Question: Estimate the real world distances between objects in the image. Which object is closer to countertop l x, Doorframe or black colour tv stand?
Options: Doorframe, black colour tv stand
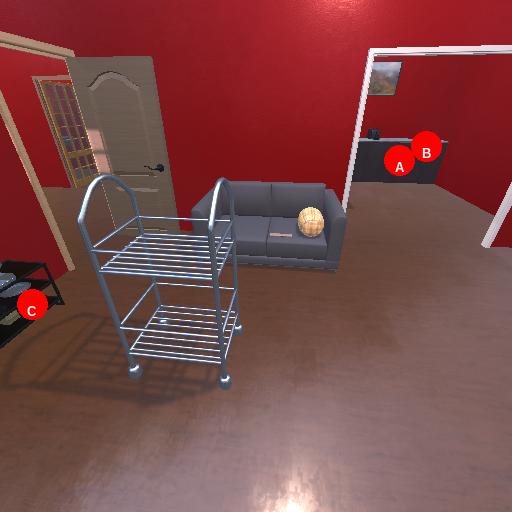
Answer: Doorframe